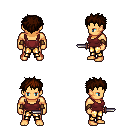
a pixel art fantasy rpg character, male body template, human, tanned skin, maroon pirate shirt, gold greaves, brown bedhead hairstyle, leather bracers, dagger, four views (front, back, left, right), 2x2 character sprite sheet, small pixel art, hard edges, no anti-aliasing